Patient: sex F, age 54
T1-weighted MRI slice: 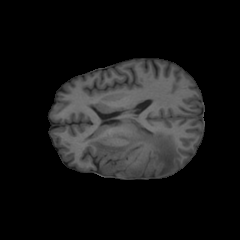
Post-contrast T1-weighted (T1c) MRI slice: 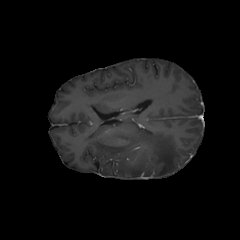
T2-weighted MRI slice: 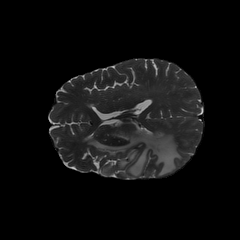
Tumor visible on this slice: yes
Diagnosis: Glioblastoma, IDH-wildtype
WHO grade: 4